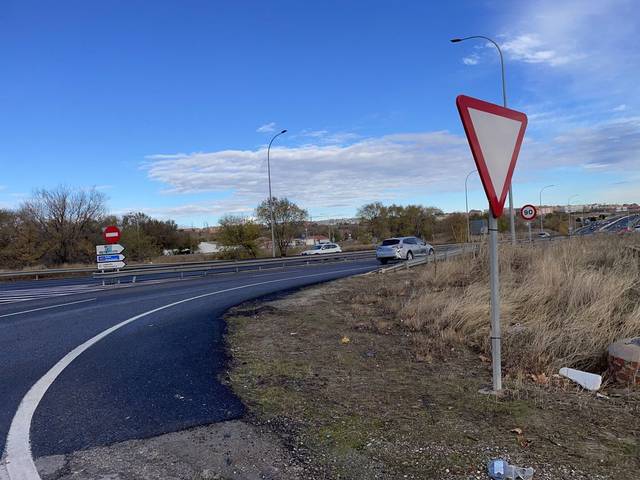
Region: Spain
Coordinates: 40.347, -3.755